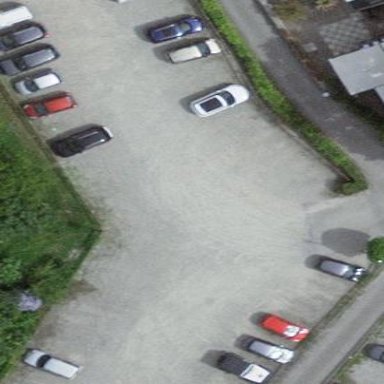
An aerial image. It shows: Unpaved surface parking area.